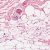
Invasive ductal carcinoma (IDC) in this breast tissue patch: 0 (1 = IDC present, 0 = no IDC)